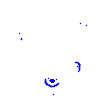
Particle: electron